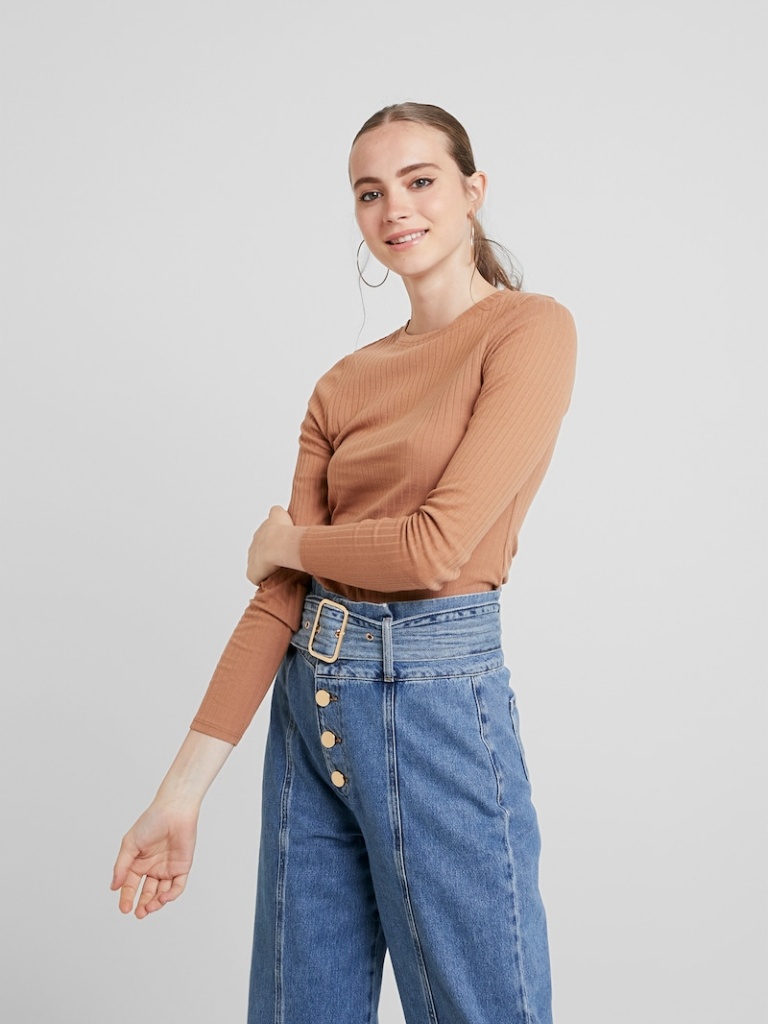
knit tight a long-sleeved with the sleeves down hip length Fully Tucked in crew sweater